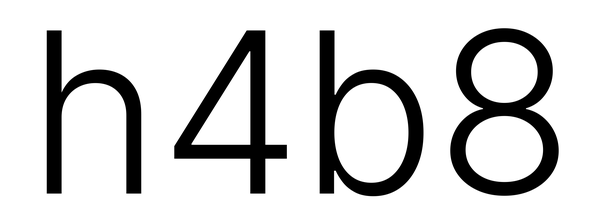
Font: Inter_Light